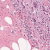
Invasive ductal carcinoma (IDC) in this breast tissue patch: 1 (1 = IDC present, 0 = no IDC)